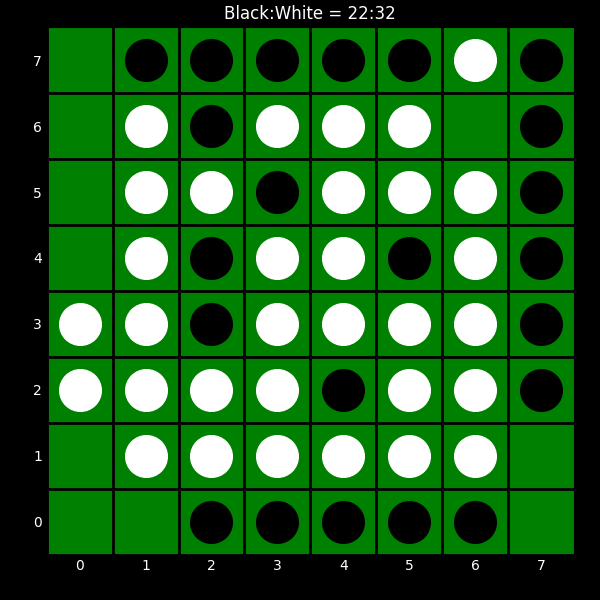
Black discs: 22
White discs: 32